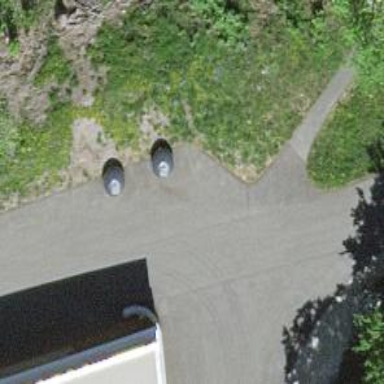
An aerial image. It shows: Waste disposal facility.